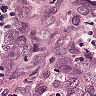
Metastatic tissue present: yes